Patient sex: M
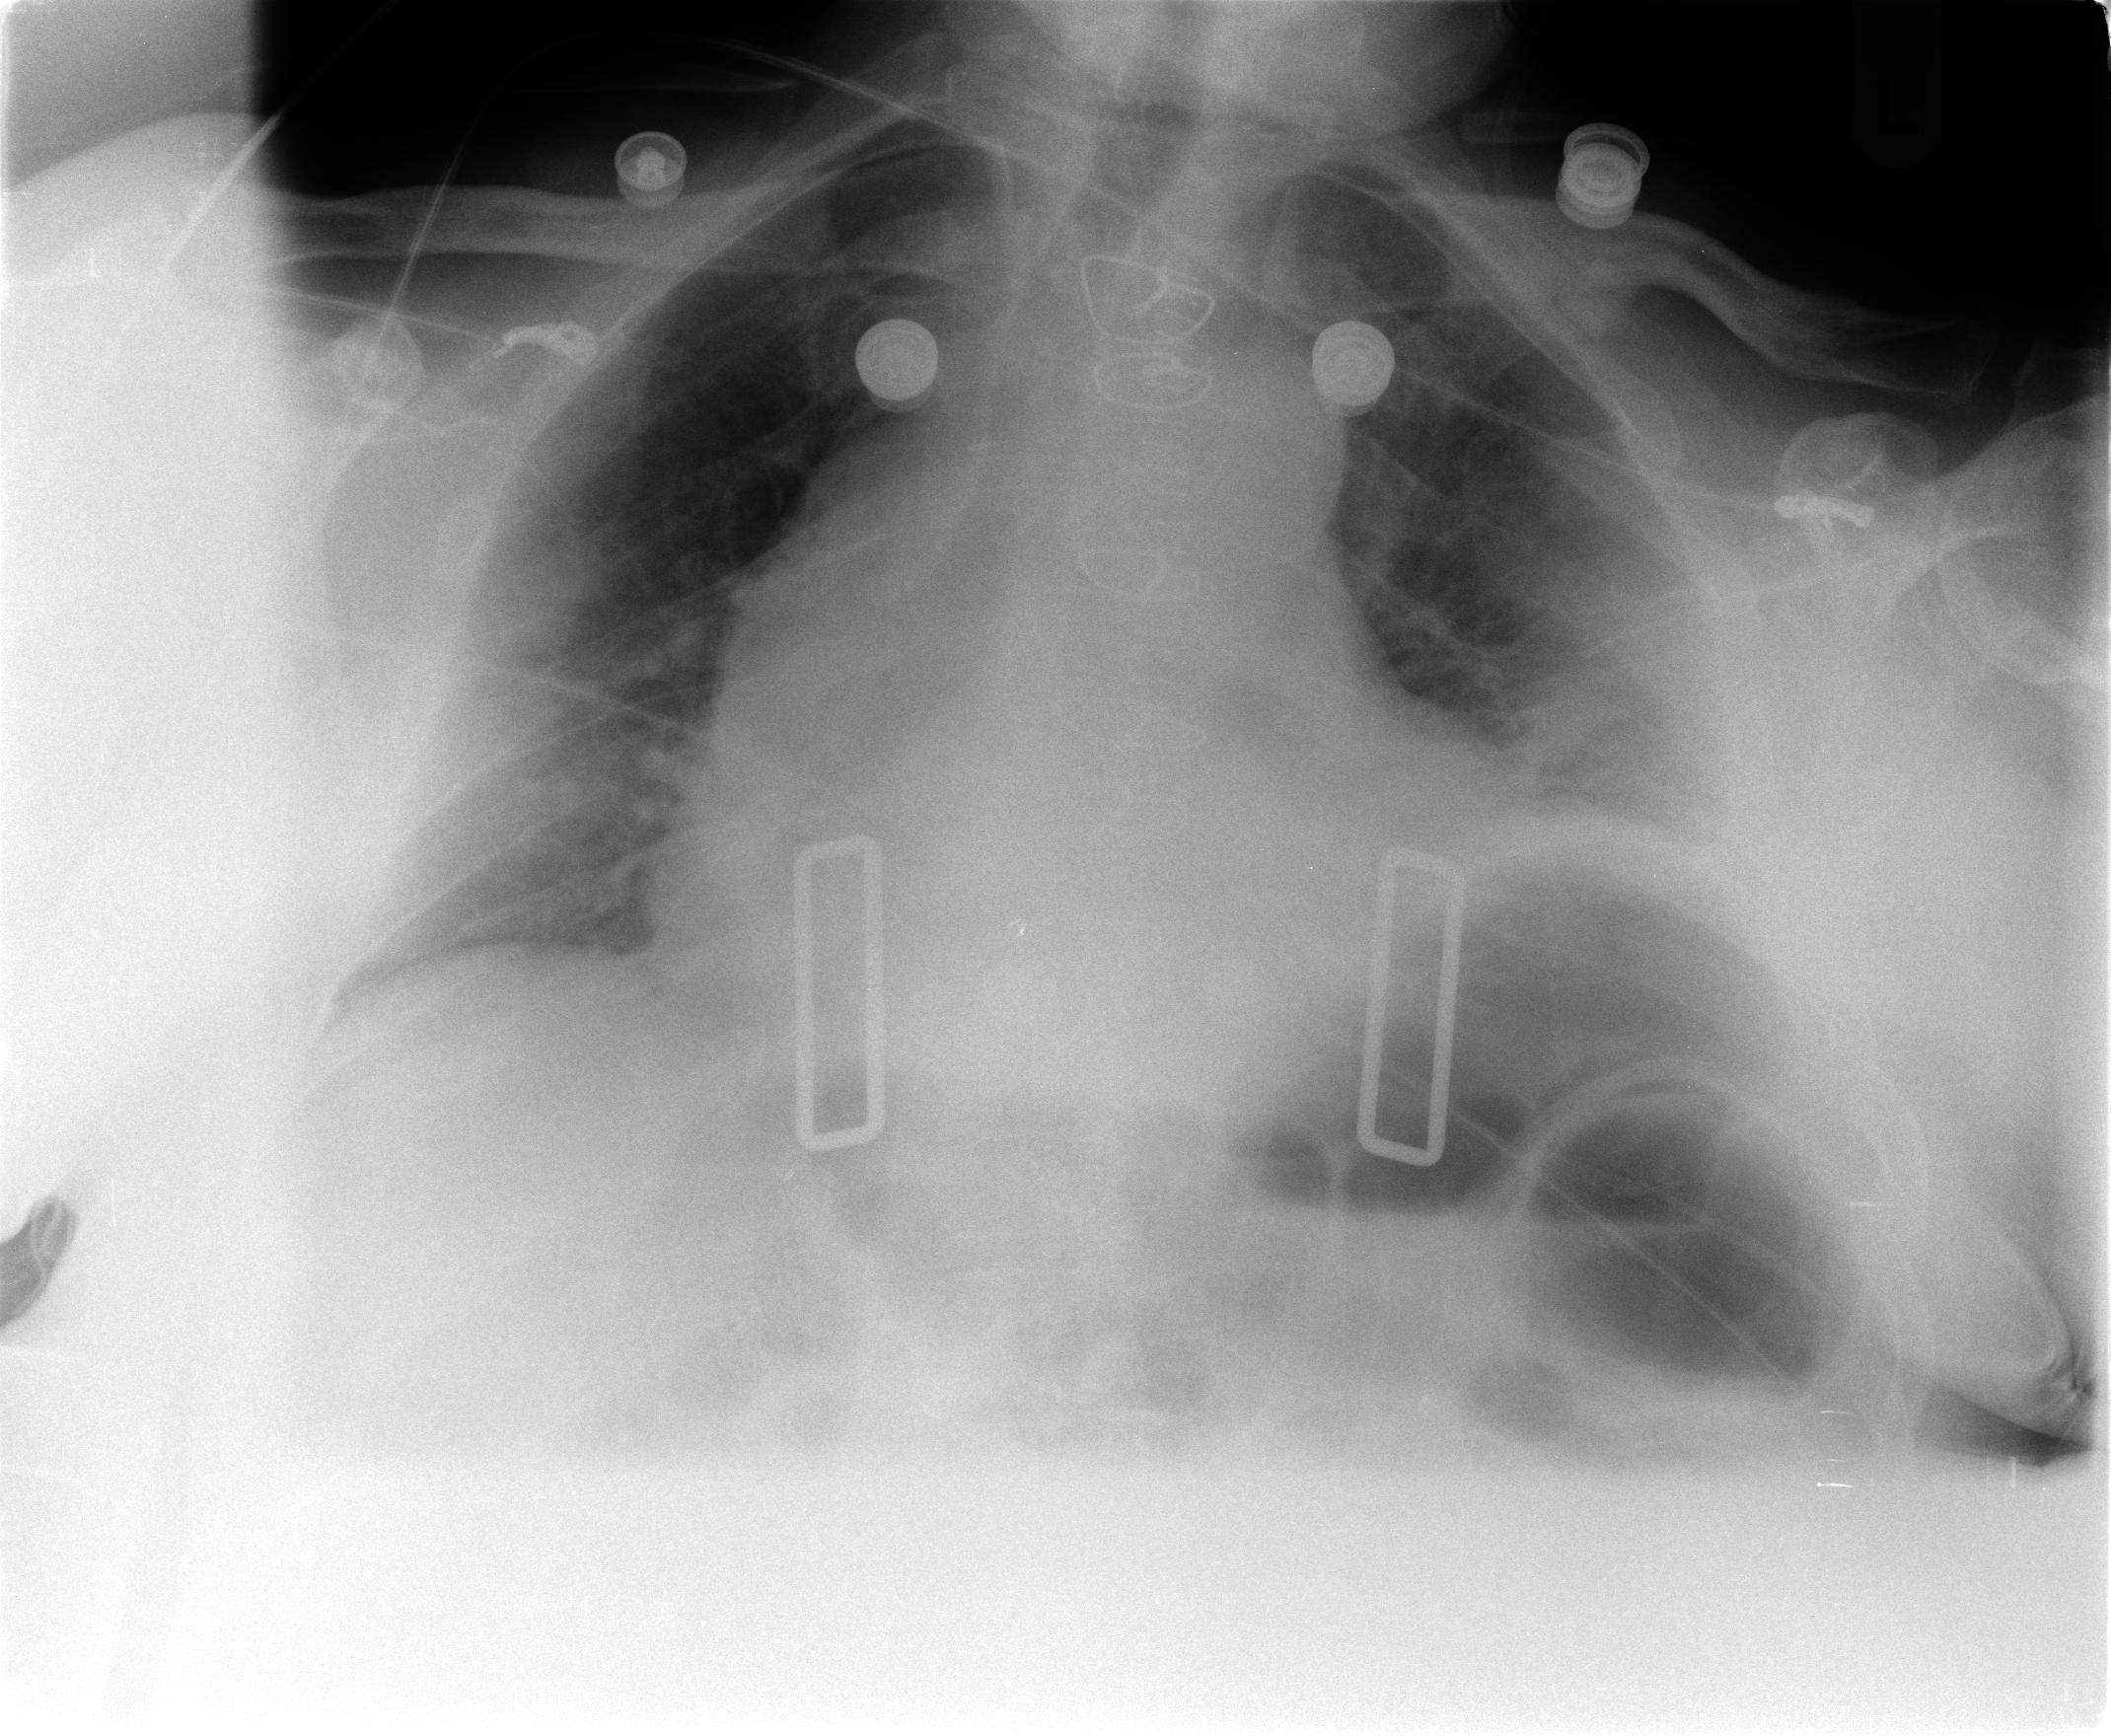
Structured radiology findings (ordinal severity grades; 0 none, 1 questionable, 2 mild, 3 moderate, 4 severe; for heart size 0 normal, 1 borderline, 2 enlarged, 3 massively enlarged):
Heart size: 2
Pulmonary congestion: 1
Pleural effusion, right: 1
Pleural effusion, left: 2
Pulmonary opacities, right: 0
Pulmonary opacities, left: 0
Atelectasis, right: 1
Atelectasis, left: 2